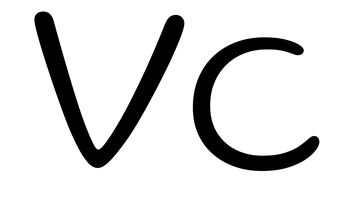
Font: Gluten_ExtraLight